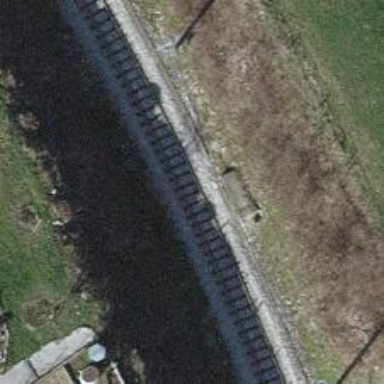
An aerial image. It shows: Narrow-gauge railway track with 1 electrified contact line.